Question: I am very new to python and looking to customize a line chart.
I am using the python visual within power bi to chart the points in a tennis match. I am using the following code, which works, to produce a simple chart:
'''
import matplotlib.pyplot as plt
dataset.plot(kind='line', x = 'Index', y = 'Running total', marker = 'o')
plt.show()
'''

Within my dataset, I have another column [Shot] that shows the type of shot used to finish the point (e.g. ace, error, winner, etc). I would like to change the shape of the marker based on the type of shot. e.g. circle for ace, x for error, triangle for winner).
I suspect I will need to use a for loop, but i am struggling to figure out how to construct this.
Any help or guidance would be much appreciated.
TIA!
Tried different ways of including a for loop but struggling to get the syntax correct
| Index | Running Total | Score type |
| ----- | ------------- | ---------- |
| 1 | 0 | Forced error |
| 2 | 1 | Winner |
| 3 | 2 | Ace |
| 4 | 1 | Double fault |
| 5 | 2 | Forced error |
| 6 | 3 | Ace |
| 7 | 4 | Forced error |
| 8 | 3 | Forced error |
| 9 | 2 | Winner |
| 10 | 1 | Double fault |
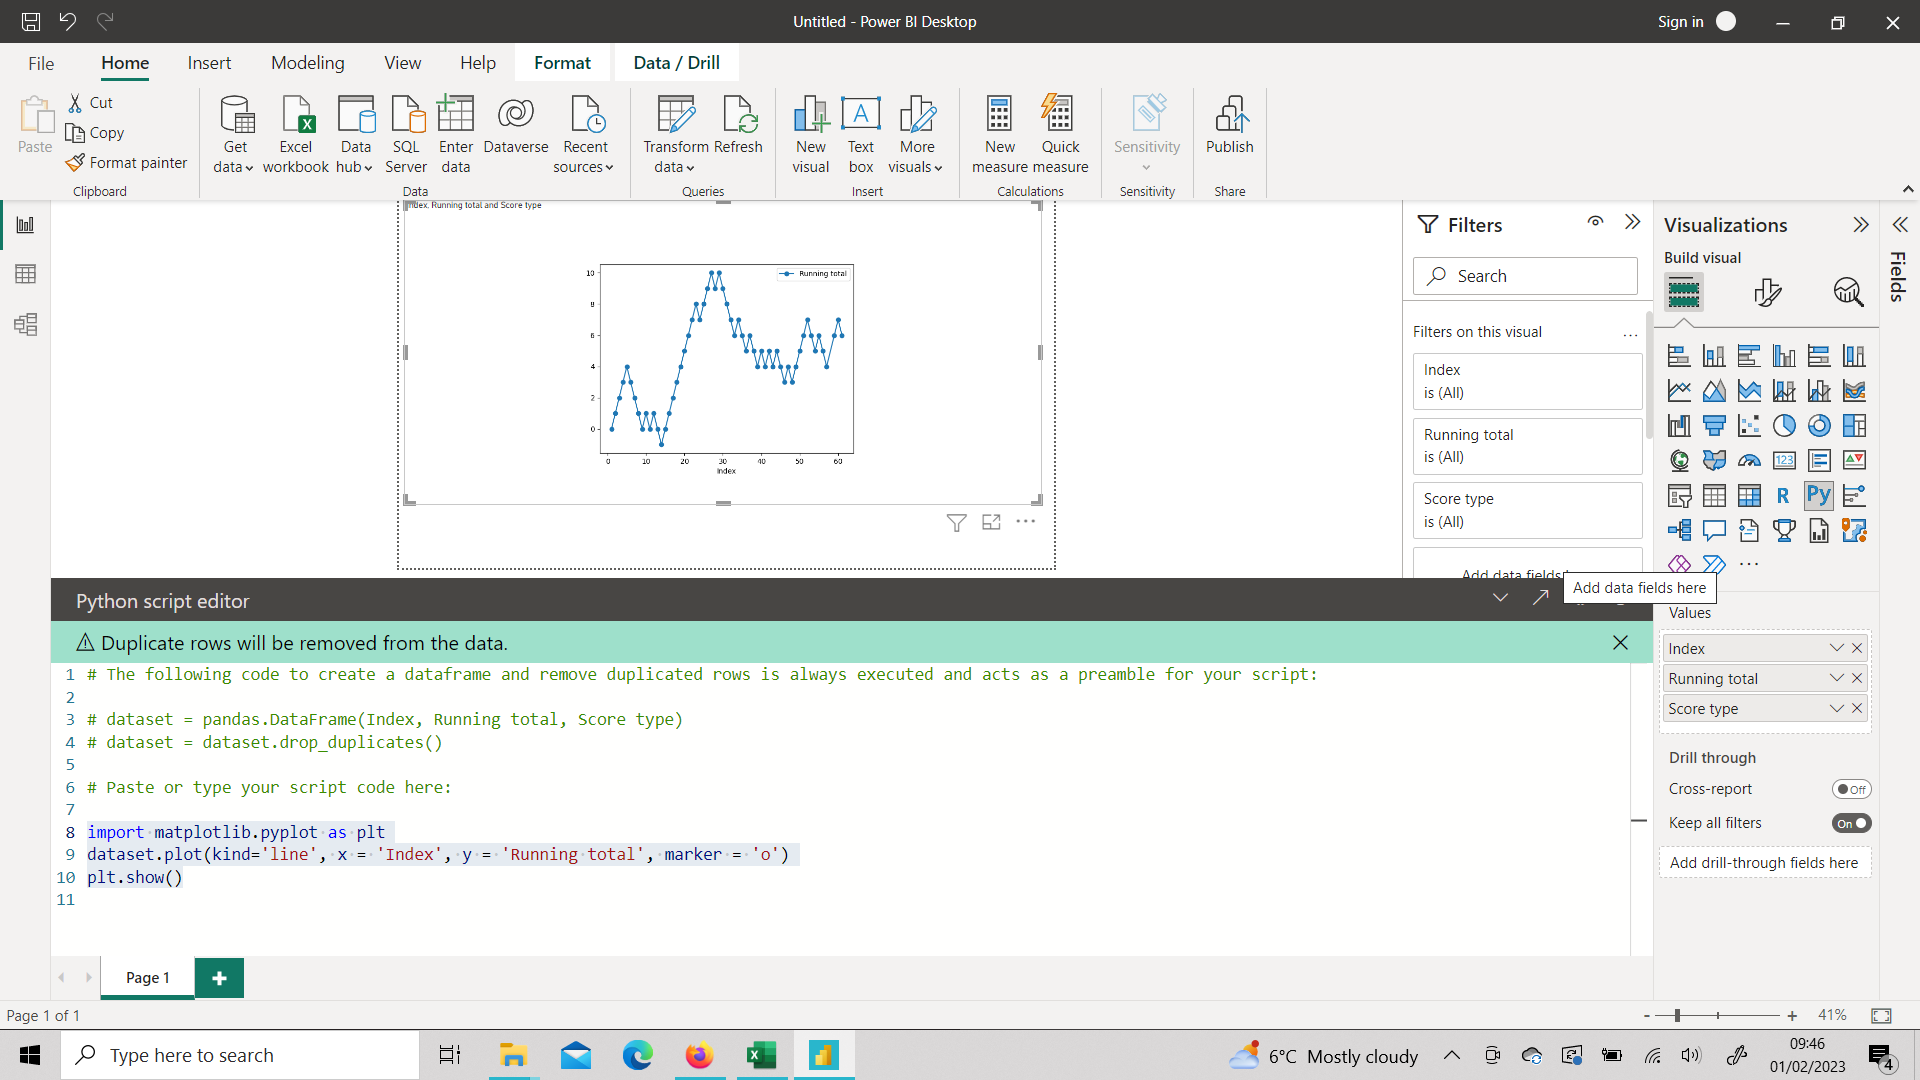
Answer: Thanks for the update and the data. With the data that you have given you can achieve this with a scatter plot.
here is an example:
'''
import pandas as pd
import matplotlib.pyplot as plt
# create the dataframe
data = {'Index': [1, 2, 3, 4, 5, 6, 7, 8, 9, 10],
'Running Total': [0, 1, 2, 1, 2, 3, 4, 3, 2, 1],
'Score type': ['Forced error', 'Winner', 'Ace', 'Double fault',
'Forced error', 'Ace', 'Forced error', 'Forced error',
'Winner', 'Double fault']}
df = pd.DataFrame(data)
# plot the line chart
plt.plot(df['Index'], df['Running Total'], '-')
# plot the scatter chart
categories = df['Score type'].astype("category").cat.categories
for i, category in enumerate(categories):
plt.scatter(df[df['Score type'] == category]['Index'],
df[df['Score type'] == category]['Running Total'],
label=category, c=f"C{i}")
plt.xlabel('Index')
plt.ylabel('Running Total')
plt.legend()
plt.show()
'''
and this is the result:
<URL>
You can see that i plotted the chart in two parts.
1. line chart
2. scatter plot